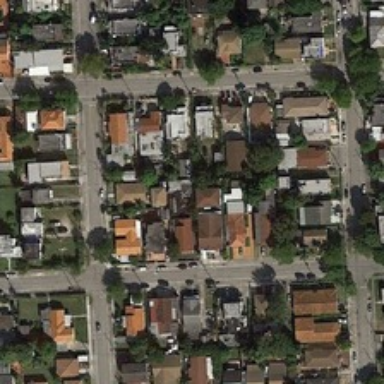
Many buildings and many green trees are in a dense residential area .